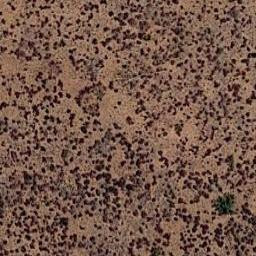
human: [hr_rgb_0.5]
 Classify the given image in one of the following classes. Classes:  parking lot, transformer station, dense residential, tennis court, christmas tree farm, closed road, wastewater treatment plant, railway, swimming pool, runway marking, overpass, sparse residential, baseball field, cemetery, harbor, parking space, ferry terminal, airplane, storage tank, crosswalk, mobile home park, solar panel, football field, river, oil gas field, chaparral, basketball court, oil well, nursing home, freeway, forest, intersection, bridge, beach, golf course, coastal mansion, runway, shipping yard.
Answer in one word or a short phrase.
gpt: chaparral